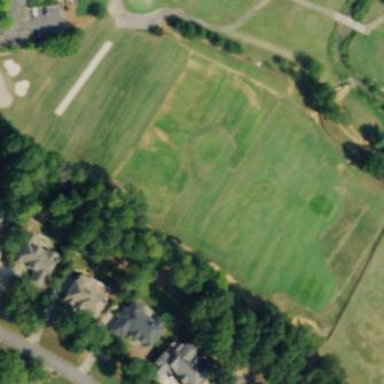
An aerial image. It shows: Grassy area used as driving range for golf.